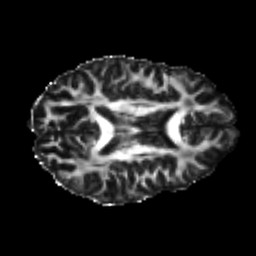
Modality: FA
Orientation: axial
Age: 24
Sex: female
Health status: healthy
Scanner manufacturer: philips
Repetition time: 7.385 s
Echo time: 0.08599 s